Question: I'm looking for a library that can draw interactive (i.e. clickable nodes) tree graphs.
Something like this but with text in the node boxes (i.e. the nodes would be of variable width and height).

Canviz doesn't have a stable release, and from what I can tell ProtoVis can't do text nodes and can only do single-parent nodes with tree layouts. Anyone aware of any libraries to do this in a browser?
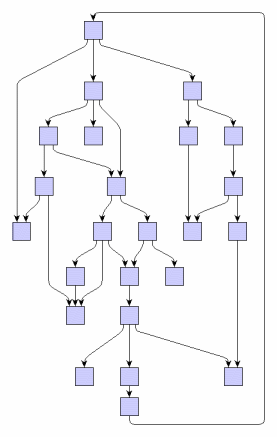
Answer: A basic tree digram tutorial (you may expand this to get what you want)
<URL>
These are additional resources you may want to take a look at =)
<URL>
<URL>
Really hope to see this out in javascript in the future, i too have quite a fair bit of usage for such classes =P